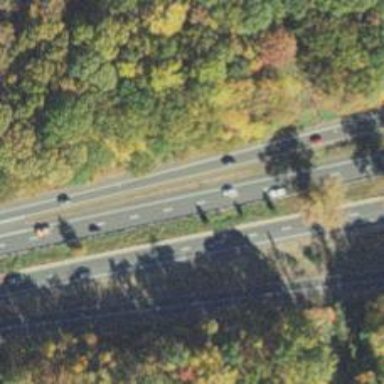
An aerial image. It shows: Asphalt motorway link.